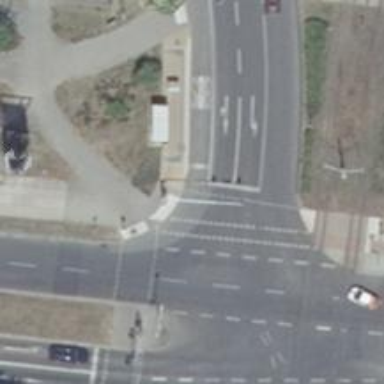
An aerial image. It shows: Traffic signal crossing.